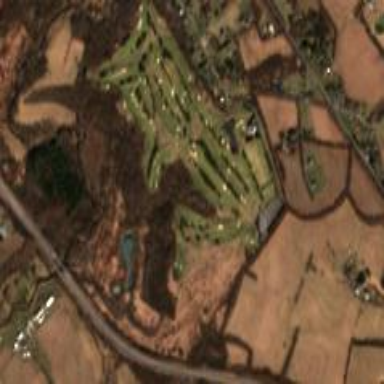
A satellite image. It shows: Golf course.